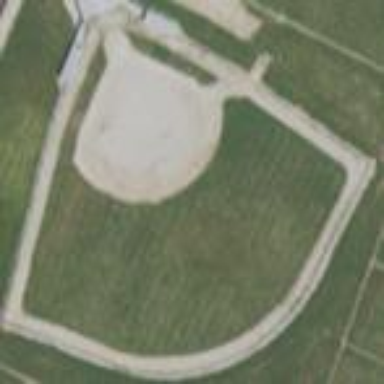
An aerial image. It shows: Baseball pitch for leisure and sports activities.